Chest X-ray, PA view. Patient: 47 years old, sex M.
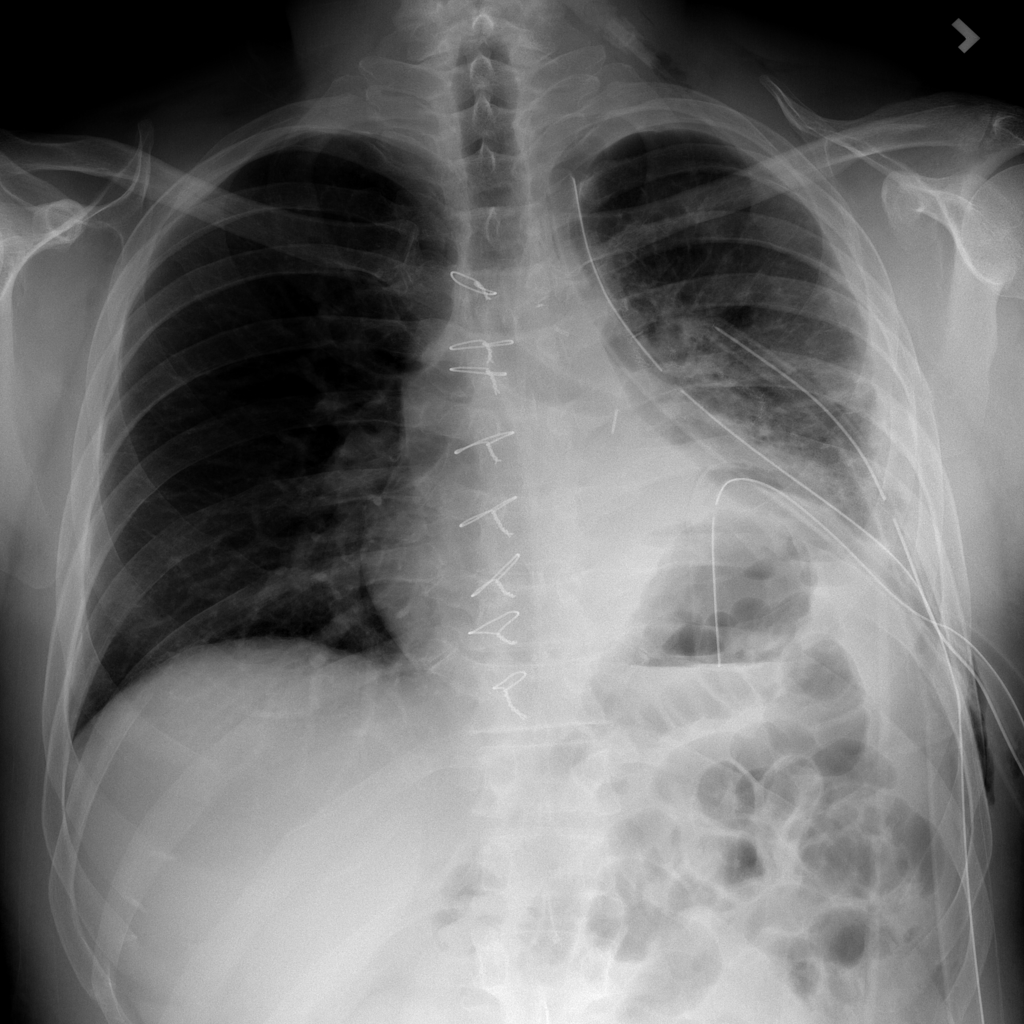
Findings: Cardiomegaly, Effusion, Infiltration